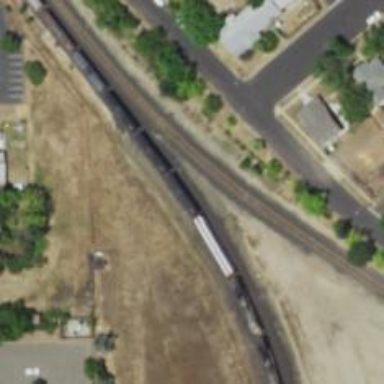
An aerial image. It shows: Railway signal.